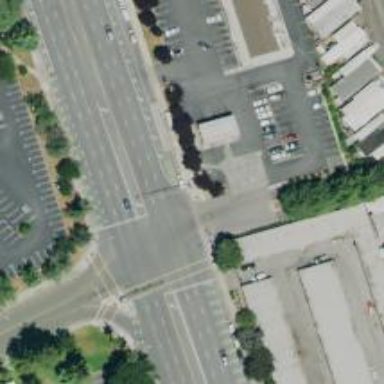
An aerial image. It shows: Solid stop line on the road marking.